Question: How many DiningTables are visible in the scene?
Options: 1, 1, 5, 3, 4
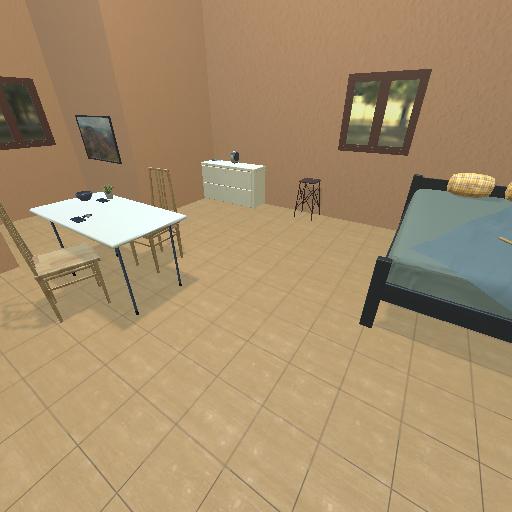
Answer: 1